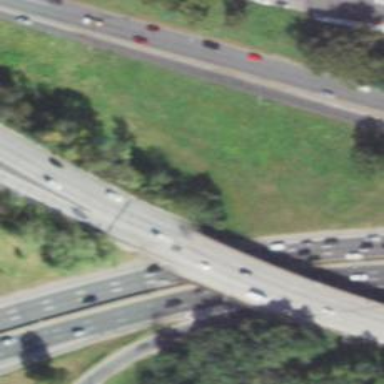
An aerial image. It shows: This image shows trunk highway that functions as expressway.